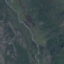
Label: HerbaceousVegetation